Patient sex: M
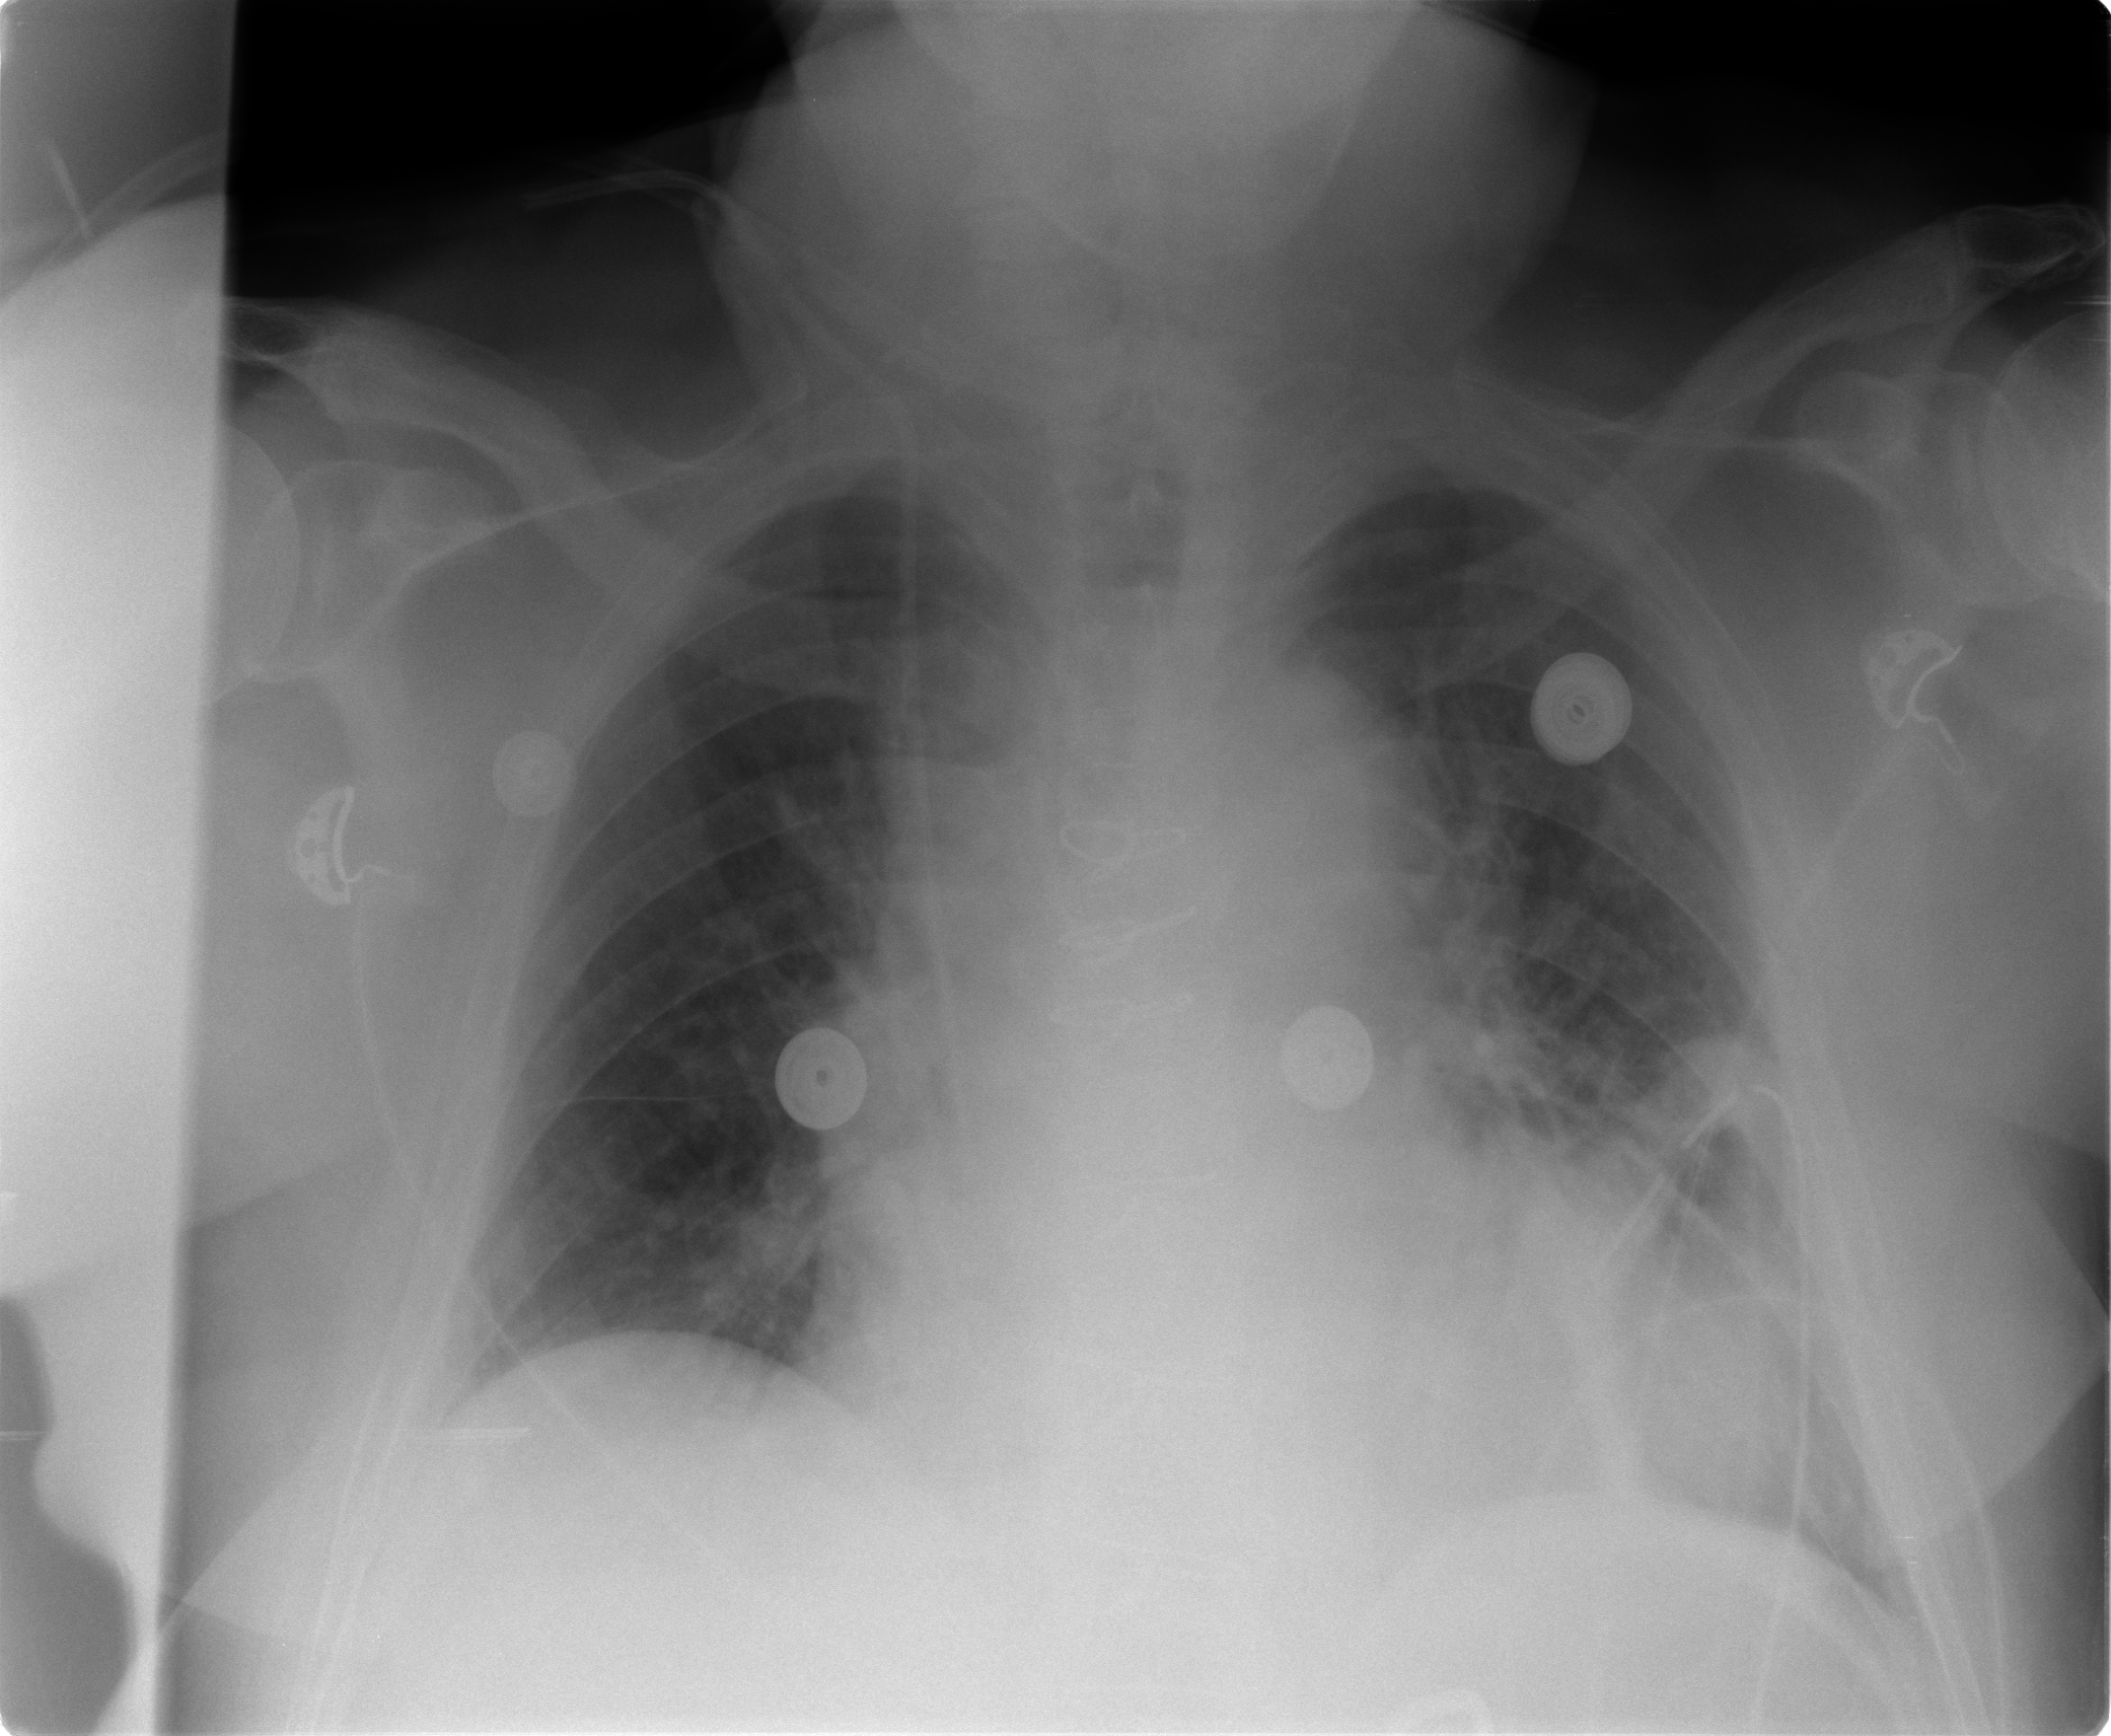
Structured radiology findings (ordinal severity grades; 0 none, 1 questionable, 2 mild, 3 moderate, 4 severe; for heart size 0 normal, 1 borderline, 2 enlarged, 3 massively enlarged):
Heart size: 2
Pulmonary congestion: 2
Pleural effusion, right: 0
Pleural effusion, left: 0
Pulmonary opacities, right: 0
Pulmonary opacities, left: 2
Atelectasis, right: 2
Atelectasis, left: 3